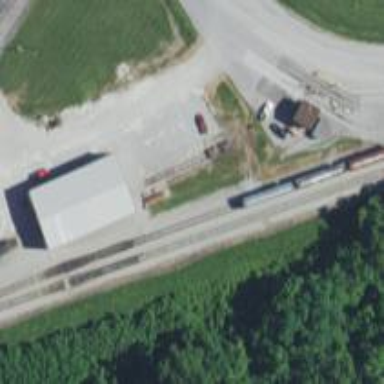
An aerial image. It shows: Railway spur service.